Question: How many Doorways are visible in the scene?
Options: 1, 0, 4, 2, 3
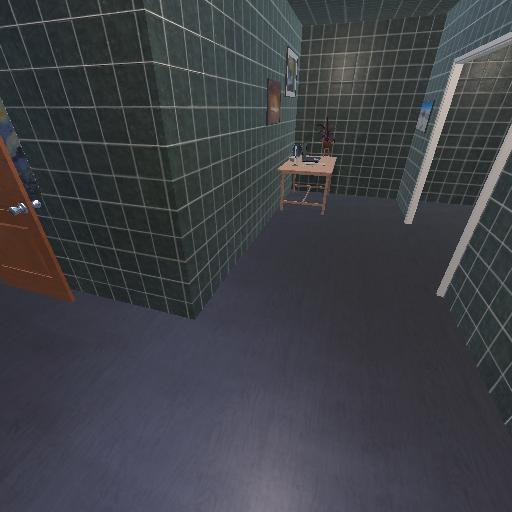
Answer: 1